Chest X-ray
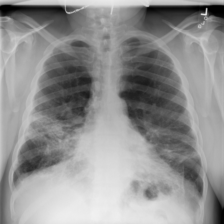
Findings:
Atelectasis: negative
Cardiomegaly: negative
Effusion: negative
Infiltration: negative
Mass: negative
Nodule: positive
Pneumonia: negative
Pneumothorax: negative
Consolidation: negative
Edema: negative
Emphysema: positive
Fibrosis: negative
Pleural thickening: negative
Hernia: negative